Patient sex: M
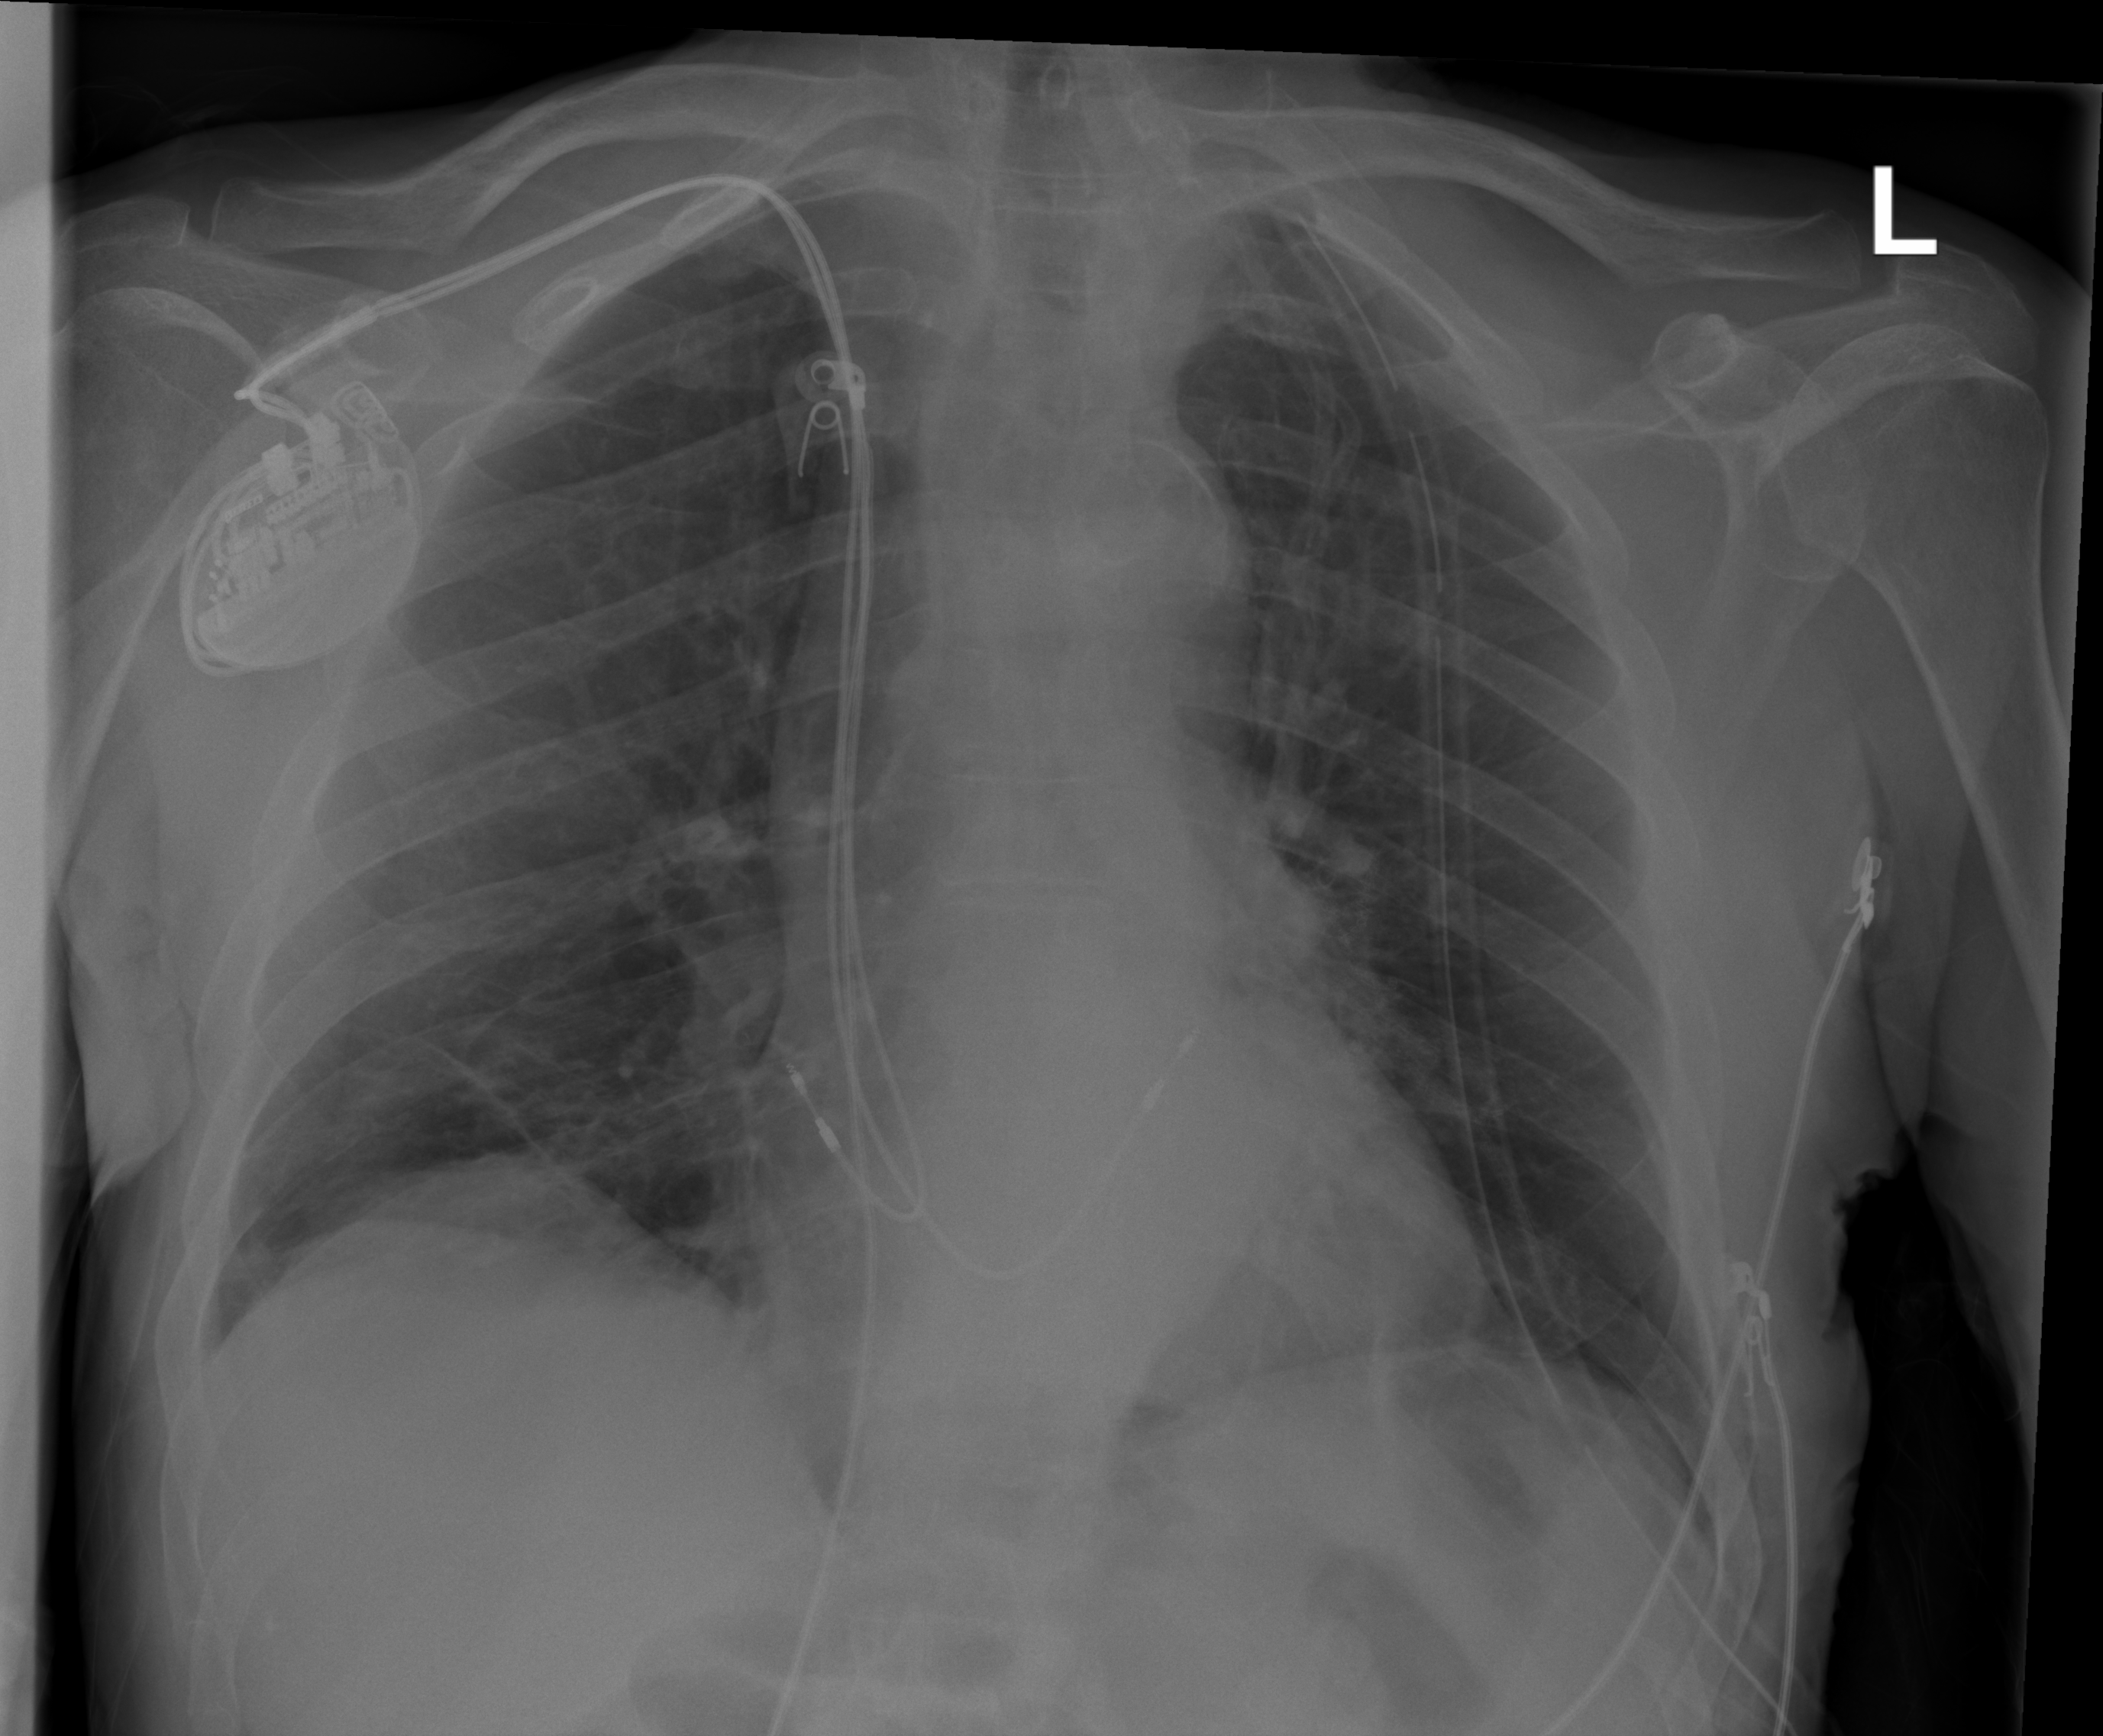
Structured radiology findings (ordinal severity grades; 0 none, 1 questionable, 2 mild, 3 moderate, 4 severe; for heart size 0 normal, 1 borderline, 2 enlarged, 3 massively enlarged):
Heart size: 1
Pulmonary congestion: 1
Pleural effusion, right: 2
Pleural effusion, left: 2
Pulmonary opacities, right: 2
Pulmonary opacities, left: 0
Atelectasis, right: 2
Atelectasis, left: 2